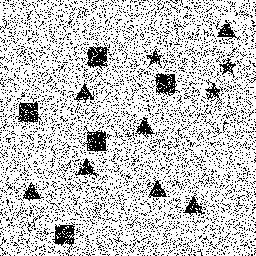
Squares: 5
Triangles: 7
Stars: 3
Total shapes: 15